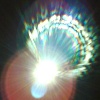
Label: sunburn